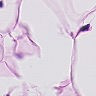
Metastatic tissue present: no